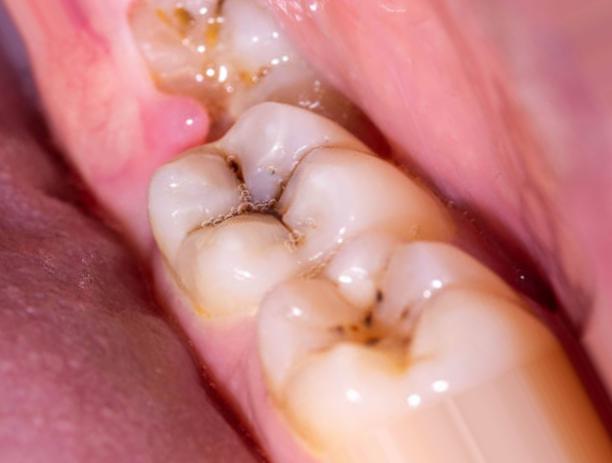
Condition: Caries